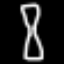
Label: hourglass